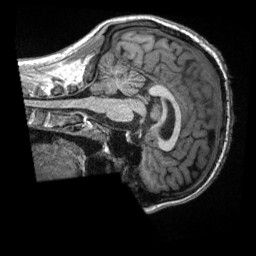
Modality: T1w
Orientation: sagittal
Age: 31
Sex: male
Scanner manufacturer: siemens
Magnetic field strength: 3 T
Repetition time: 2.3 s
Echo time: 0.00288 s